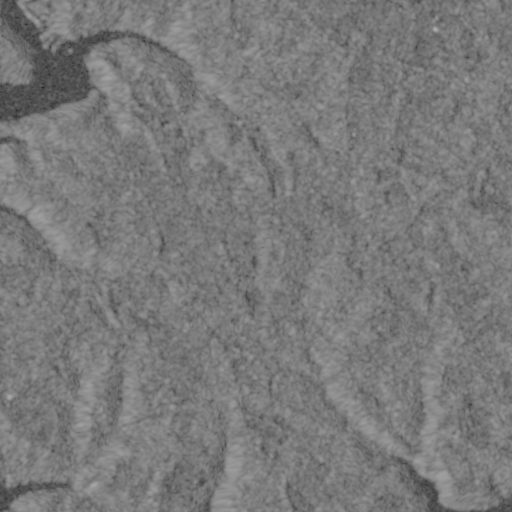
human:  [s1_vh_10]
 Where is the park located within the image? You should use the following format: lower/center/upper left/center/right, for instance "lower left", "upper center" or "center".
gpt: The park is located in the upper left of the image.
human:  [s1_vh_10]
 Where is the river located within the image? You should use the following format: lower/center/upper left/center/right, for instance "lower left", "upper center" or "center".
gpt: The river is located in the lower of the image.
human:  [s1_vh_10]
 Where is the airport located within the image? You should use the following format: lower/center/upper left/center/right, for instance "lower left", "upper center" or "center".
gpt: There is no airport in the image.

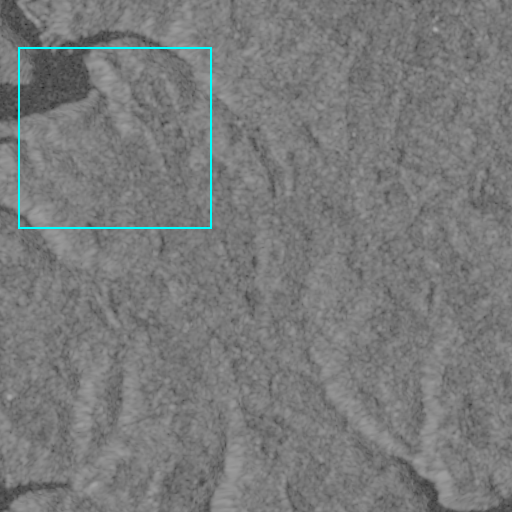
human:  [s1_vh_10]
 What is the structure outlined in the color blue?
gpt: There is no blue outline.
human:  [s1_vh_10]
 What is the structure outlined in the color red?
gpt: There is no structure outlined in red.